Question: This is my situation,
how can I fix this?

tried to remove- but changed nothing
'''
/* =========================================================
* bootstrap-modal.js v2.0.1
* http://twitter.github.com/bootstrap/javascript.html#modals
* =========================================================
* Copyright 2012 Twitter, Inc.
*
* Licensed under the Apache License, Version 2.0 (the "License");
* you may not use this file except in compliance with the License.
* You may obtain a copy of the License at
*
* http://www.apache.org/licenses/LICENSE-2.0
*
* Unless required by applicable law or agreed to in writing, software
* distributed under the License is distributed on an "AS IS" BASIS,
* WITHOUT WARRANTIES OR CONDITIONS OF ANY KIND, either express or implied.
* See the License for the specific language governing permissions and
* limitations under the License.
* ========================================================= */
!function( $ ){
"use strict"
/* MODAL CLASS DEFINITION
* ====================== */
var Modal = function ( content, options ) {
this.options = options
this.$element = $(content)
.delegate('[data-dismiss="modal"]', 'click.dismiss.modal', $.proxy(this.hide, this))
}
Modal.prototype = {
constructor: Modal
, toggle: function () {
return this[!this.isShown ? 'show' : 'hide']()
}
, show: function () {
var that = this
if (this.isShown) return
$('body').addClass('modal-open')
this.isShown = true
this.$element.trigger('show')
escape.call(this)
backdrop.call(this, function () {
var transition = $.support.transition && that.$element.hasClass('fade')
!that.$element.parent().length && that.$element.appendTo(document.body) //don't move modals dom position
that.$element
.show()
if (transition) {
that.$element[0].offsetWidth // force reflow
}
that.$element.addClass('in')
transition ?
that.$element.one($.support.transition.end, function () { that.$element.trigger('shown') }) :
that.$element.trigger('shown')
})
}
, hide: function ( e ) {
e && e.preventDefault()
if (!this.isShown) return
var that = this
this.isShown = false
$('body').removeClass('modal-open')
escape.call(this)
this.$element
.trigger('hide')
.removeClass('in')
$.support.transition && this.$element.hasClass('fade') ?
hideWithTransition.call(this) :
hideModal.call(this)
}
}
/* MODAL PRIVATE METHODS
* ===================== */
function hideWithTransition() {
var that = this
, timeout = setTimeout(function () {
that.$element.off($.support.transition.end)
hideModal.call(that)
}, 500)
this.$element.one($.support.transition.end, function () {
clearTimeout(timeout)
hideModal.call(that)
})
}
function hideModal( that ) {
this.$element
.hide()
.trigger('hidden')
backdrop.call(this)
}
function backdrop( callback ) {
var that = this
, animate = this.$element.hasClass('fade') ? 'fade' : ''
if (this.isShown && this.options.backdrop) {
var doAnimate = $.support.transition && animate
this.$backdrop = $('<div class="modal-backdrop ' + animate + '" />')
.appendTo(document.body)
if (this.options.backdrop != 'static') {
this.$backdrop.click($.proxy(this.hide, this))
}
if (doAnimate) this.$backdrop[0].offsetWidth // force reflow
this.$backdrop.addClass('in')
doAnimate ?
this.$backdrop.one($.support.transition.end, callback) :
callback()
} else if (!this.isShown && this.$backdrop) {
this.$backdrop.removeClass('in')
$.support.transition && this.$element.hasClass('fade')?
this.$backdrop.one($.support.transition.end, $.proxy(removeBackdrop, this)) :
removeBackdrop.call(this)
} else if (callback) {
callback()
}
}
function removeBackdrop() {
this.$backdrop.remove()
this.$backdrop = null
}
function escape() {
var that = this
if (this.isShown && this.options.keyboard) {
$(document).on('keyup.dismiss.modal', function ( e ) {
e.which == 27 && that.hide()
})
} else if (!this.isShown) {
$(document).off('keyup.dismiss.modal')
}
}
/* MODAL PLUGIN DEFINITION
* ======================= */
$.fn.modal = function ( option ) {
return this.each(function () {
var $this = $(this)
, data = $this.data('modal')
, options = $.extend({}, $.fn.modal.defaults, $this.data(), typeof option == 'object' && option)
if (!data) $this.data('modal', (data = new Modal(this, options)))
if (typeof option == 'string') data[option]()
else if (options.show) data.show()
})
}
$.fn.modal.defaults = {
backdrop: true
, keyboard: true
, show: true
}
$.fn.modal.Constructor = Modal
/* MODAL DATA-API
* ============== */
$(function () {
$('body').on('click.modal.data-api', '[data-toggle="modal"]', function ( e ) {
var $this = $(this), href
, $target = $($this.attr('data-target') || (href = $this.attr('href')) && href.replace(/.*(?=#[^\s]+$)/, '')) //strip for ie7
, option = $target.data('modal') ? 'toggle' : $.extend({}, $target.data(), $this.data())
e.preventDefault()
$target.modal(option)
})
})
}( window.jQuery );
'''
'''
/* =========================================================
* bootstrap-modal.js v1.4.0
* http://twitter.github.com/bootstrap/javascript.html#modal
* =========================================================
* Copyright 2011 Twitter, Inc.
*
* Licensed under the Apache License, Version 2.0 (the "License");
* you may not use this file except in compliance with the License.
* You may obtain a copy of the License at
*
* http://www.apache.org/licenses/LICENSE-2.0
*
* Unless required by applicable law or agreed to in writing, software
* distributed under the License is distributed on an "AS IS" BASIS,
* WITHOUT WARRANTIES OR CONDITIONS OF ANY KIND, either express or implied.
* See the License for the specific language governing permissions and
* limitations under the License.
* ========================================================= */
!function ($) {
"use strict"
/* CSS TRANSITION SUPPORT (https://gist.github.com/373874)
* ======================================================= */
var transitionEnd
$(document).ready(function () {
$.support.transition = (function () {
var thisBody = document.body || document.documentElement
, thisStyle = thisBody.style
, support = thisStyle.transition !== undefined || thisStyle.WebkitTransition !== undefined || thisStyle.MozTransition !== undefined || thisStyle.MsTransition !== undefined || thisStyle.OTransition !== undefined
return support
})()
// set CSS transition event type
if ($.support.transition) {
transitionEnd = "TransitionEnd"
if ($.browser.webkit) {
transitionEnd = "webkitTransitionEnd"
} else if ($.browser.mozilla) {
transitionEnd = "transitionend"
} else if ($.browser.opera) {
transitionEnd = "oTransitionEnd"
}
}
})
/* MODAL PUBLIC CLASS DEFINITION
* ============================= */
var Modal = function (content, options) {
this.settings = $.extend({}, $.fn.modal.defaults, options)
this.$element = $(content)
.delegate('.close', 'click.modal', $.proxy(this.hide, this))
if (this.settings.show) {
this.show()
}
return this
}
Modal.prototype = {
toggle: function () {
return this[!this.isShown ? 'show' : 'hide']()
}
, show: function () {
var that = this
this.isShown = true
this.$element.trigger('show')
escape.call(this)
backdrop.call(this, function () {
var transition = $.support.transition && that.$element.hasClass('fade')
that.$element
.appendTo(document.body)
.show()
if (transition) {
that.$element[0].offsetWidth // force reflow
}
that.$element.addClass('in')
transition ?
that.$element.one(transitionEnd, function () { that.$element.trigger('shown') }) :
that.$element.trigger('shown')
})
return this
}
, hide: function (e) {
e && e.preventDefault()
if (!this.isShown) {
return this
}
var that = this
this.isShown = false
escape.call(this)
this.$element
.trigger('hide')
.removeClass('in')
$.support.transition && this.$element.hasClass('fade') ?
hideWithTransition.call(this) :
hideModal.call(this)
return this
}
}
/* MODAL PRIVATE METHODS
* ===================== */
function hideWithTransition() {
// firefox drops transitionEnd events :{o
var that = this
, timeout = setTimeout(function () {
that.$element.unbind(transitionEnd)
hideModal.call(that)
}, 500)
this.$element.one(transitionEnd, function () {
clearTimeout(timeout)
hideModal.call(that)
})
}
function hideModal(that) {
this.$element
.hide()
.trigger('hidden')
backdrop.call(this)
}
function backdrop(callback) {
var that = this
, animate = this.$element.hasClass('fade') ? 'fade' : ''
if (this.isShown && this.settings.backdrop) {
var doAnimate = $.support.transition && animate
this.$backdrop = $('<div class="modal-backdrop ' + animate + '" />')
.appendTo(document.body)
if (this.settings.backdrop != 'static') {
this.$backdrop.click($.proxy(this.hide, this))
}
if (doAnimate) {
this.$backdrop[0].offsetWidth // force reflow
}
this.$backdrop.addClass('in')
doAnimate ?
this.$backdrop.one(transitionEnd, callback) :
callback()
} else if (!this.isShown && this.$backdrop) {
this.$backdrop.removeClass('in')
$.support.transition && this.$element.hasClass('fade') ?
this.$backdrop.one(transitionEnd, $.proxy(removeBackdrop, this)) :
removeBackdrop.call(this)
} else if (callback) {
callback()
}
}
function removeBackdrop() {
this.$backdrop.remove()
this.$backdrop = null
}
function escape() {
var that = this
if (this.isShown && this.settings.keyboard) {
$(document).bind('keyup.modal', function (e) {
if (e.which == 27) {
that.hide()
}
})
} else if (!this.isShown) {
$(document).unbind('keyup.modal')
}
}
/* MODAL PLUGIN DEFINITION
* ======================= */
$.fn.modal = function (options) {
var modal = this.data('modal')
if (!modal) {
if (typeof options == 'string') {
options = {
show: /show|toggle/.test(options)
}
}
return this.each(function () {
$(this).data('modal', new Modal(this, options))
})
}
if (options === true) {
return modal
}
if (typeof options == 'string') {
modal[options]()
} else if (modal) {
modal.toggle()
}
return this
}
$.fn.modal.Modal = Modal
$.fn.modal.defaults = {
backdrop: false
, keyboard: false
, show: false
}
/* MODAL DATA- IMPLEMENTATION
* ========================== */
$(document).ready(function () {
$('body').delegate('[data-controls-modal]', 'click', function (e) {
e.preventDefault()
var $this = $(this).data('show', true)
$('#' + $this.attr('data-controls-modal')).modal($this.data())
})
})
} (window.jQuery || window.ender);
'''
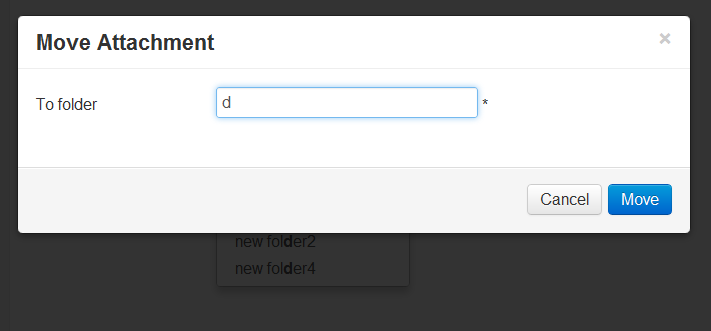
Answer: Used the second version of modal.js and it worked.